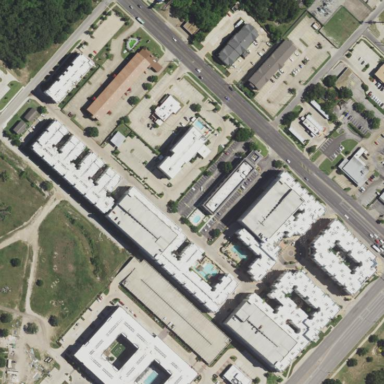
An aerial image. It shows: Residential area with apartments.